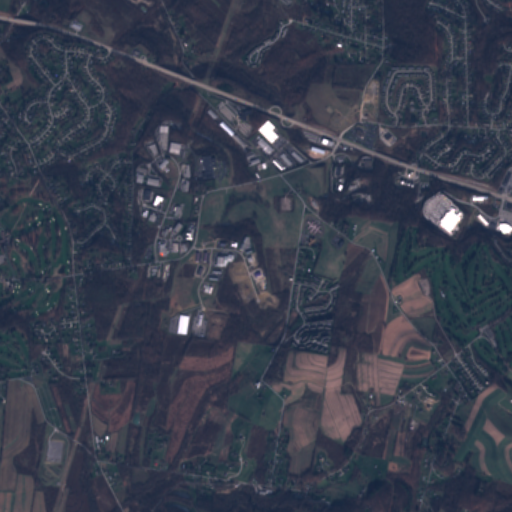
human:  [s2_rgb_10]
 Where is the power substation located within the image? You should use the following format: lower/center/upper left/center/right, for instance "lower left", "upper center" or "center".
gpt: The power substation is located in the upper center of the image.
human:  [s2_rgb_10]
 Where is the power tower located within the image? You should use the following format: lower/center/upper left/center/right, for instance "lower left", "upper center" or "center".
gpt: There is no power tower in the image.